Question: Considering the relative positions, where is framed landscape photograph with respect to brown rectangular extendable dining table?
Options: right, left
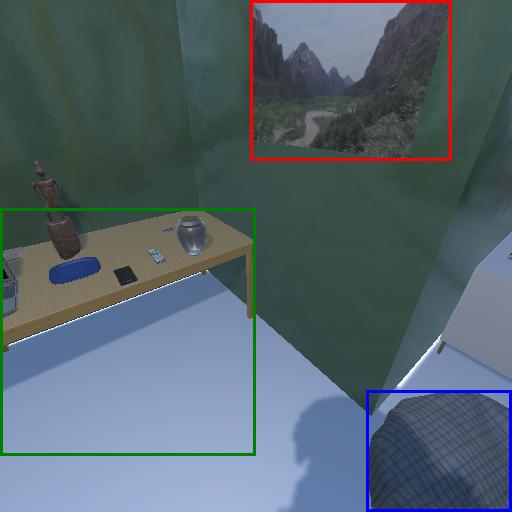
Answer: right